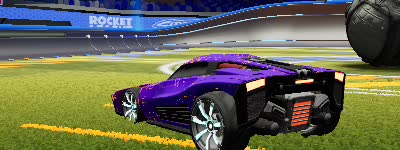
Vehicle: breakout